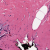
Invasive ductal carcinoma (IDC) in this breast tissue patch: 0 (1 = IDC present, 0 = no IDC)